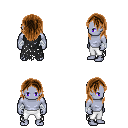
a pixel art fantasy rpg character, male body template, dark elf, purple skin, black tattered cape, white pants, brown long hairstyle, white cloth bandages, four views (front, back, left, right), 2x2 character sprite sheet, small pixel art, hard edges, no anti-aliasing